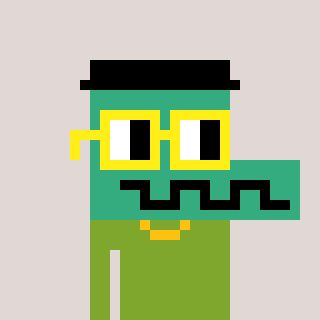
a pixel art character with square yellow glasses, a crocodile-shaped head and a slimegreen-colored body on a warm background